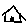
Label: house